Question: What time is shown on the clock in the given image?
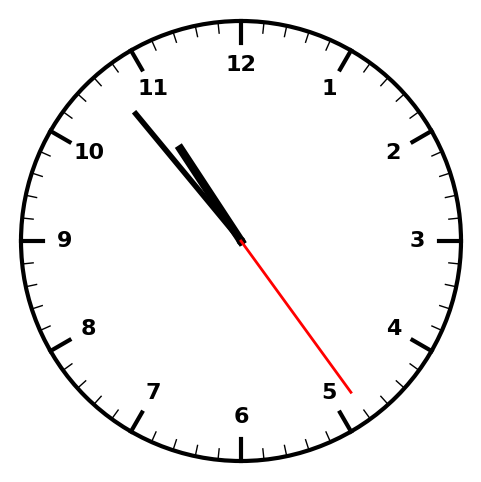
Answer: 10:53:24